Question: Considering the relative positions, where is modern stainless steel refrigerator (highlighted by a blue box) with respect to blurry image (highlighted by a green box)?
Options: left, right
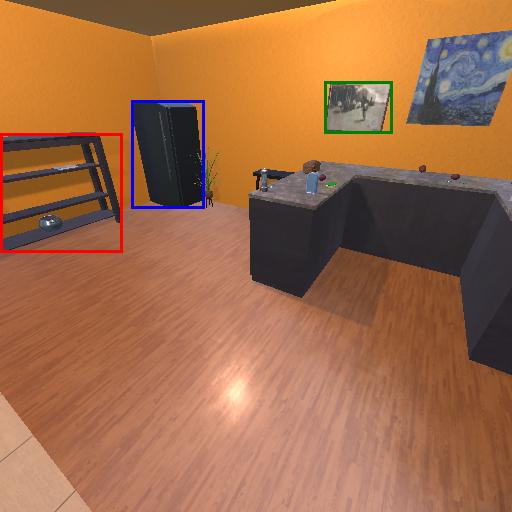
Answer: left